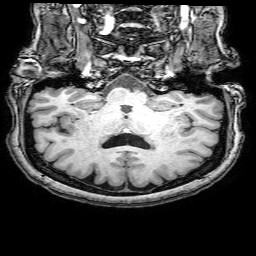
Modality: T1w
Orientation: sagittal
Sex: female
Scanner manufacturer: philips
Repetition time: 0.00813 s
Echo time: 0.00375 s